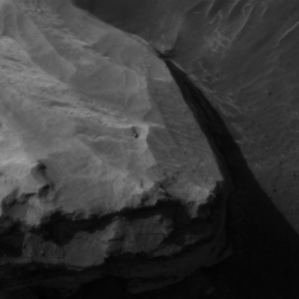
Label: non_frost